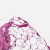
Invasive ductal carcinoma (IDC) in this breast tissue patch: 0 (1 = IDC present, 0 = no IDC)